Chest X-ray. View position: AP
Patient age: 47
Patient sex: M
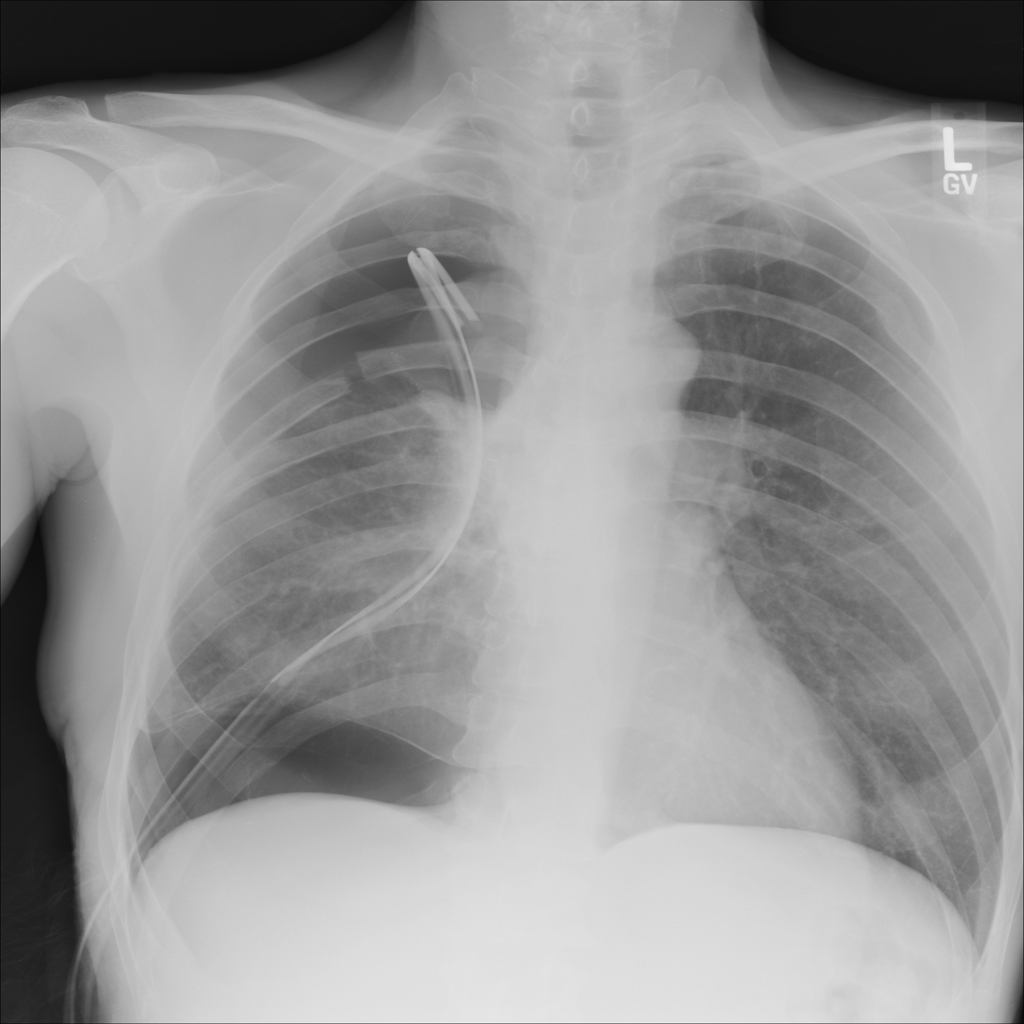
Finding: Pneumothorax